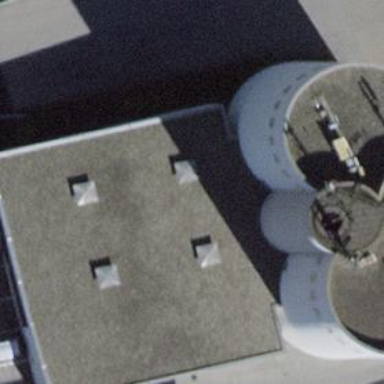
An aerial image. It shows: Building that serves as silo.